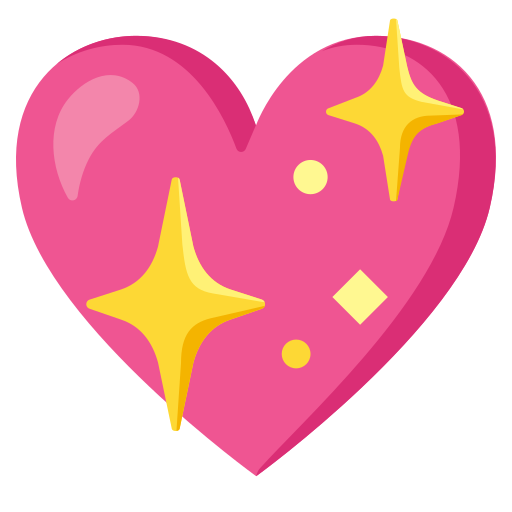
Emoji: 💖